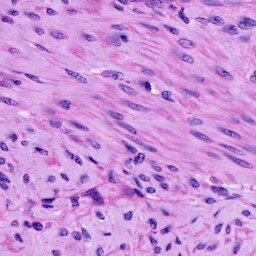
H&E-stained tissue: Cervix